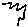
Label: zigzag